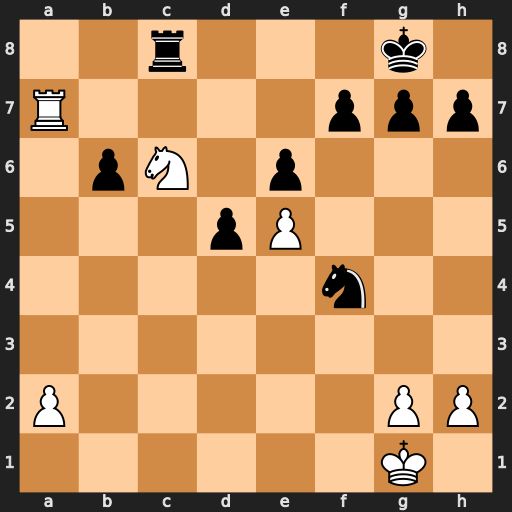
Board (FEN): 2r3k1/R4ppp/1pN1p3/3pP3/5n2/8/P5PP/6K1
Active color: w
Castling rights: -
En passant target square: -
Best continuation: Ne7+ Kf8 Nxc8